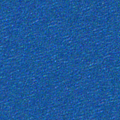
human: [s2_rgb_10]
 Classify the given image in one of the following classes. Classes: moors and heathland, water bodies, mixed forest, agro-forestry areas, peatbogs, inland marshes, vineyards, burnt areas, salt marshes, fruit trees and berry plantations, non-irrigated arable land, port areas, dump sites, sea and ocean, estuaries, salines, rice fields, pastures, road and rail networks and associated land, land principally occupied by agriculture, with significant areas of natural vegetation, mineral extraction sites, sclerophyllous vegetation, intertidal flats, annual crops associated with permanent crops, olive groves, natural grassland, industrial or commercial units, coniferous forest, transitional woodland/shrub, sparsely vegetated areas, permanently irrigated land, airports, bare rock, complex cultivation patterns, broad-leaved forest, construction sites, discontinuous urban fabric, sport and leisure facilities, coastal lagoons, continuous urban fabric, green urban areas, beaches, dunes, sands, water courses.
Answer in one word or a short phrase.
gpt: sea and ocean